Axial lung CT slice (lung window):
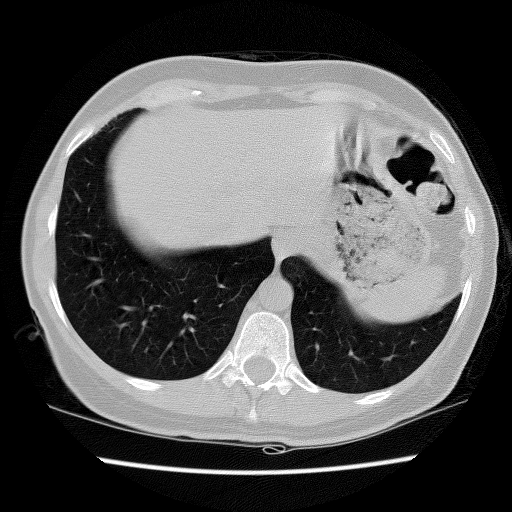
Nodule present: no